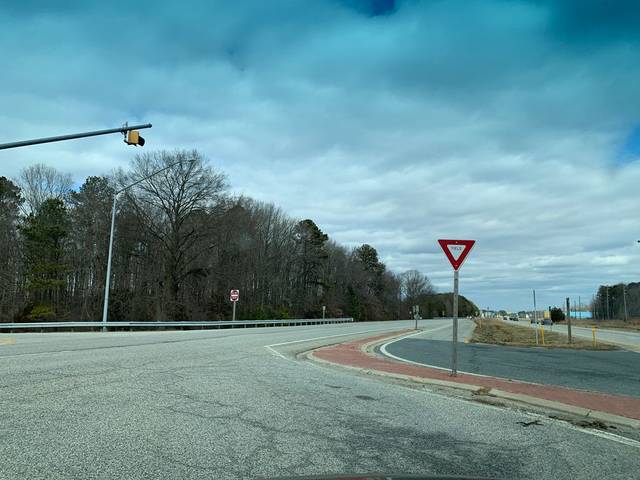
Region: United States
Coordinates: 38.985, -76.161